Question: What I'd like to do is remove the separator for a single cell in a tableview. I'd like to keep the others ones as they are but I can't seem to find a way to do it.
I thought I could adjust the insets but from what I can see, these aren't the insets that I am trying to modify.

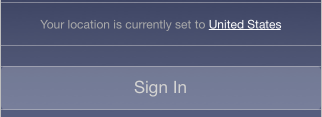
Answer: One easy way to get the same effect, but not answering exactly your question, is to disable 'UITableView''s separators and adding a 1px-height 'UIView' to the prototype cells you want to have it.